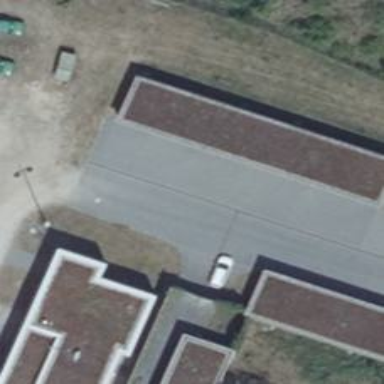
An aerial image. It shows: White garages with flat grass roofs.